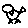
Label: bird